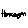
Label: hexagon